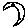
Label: moon